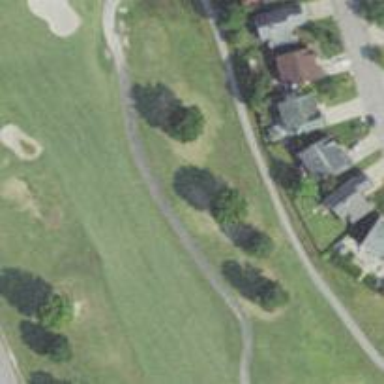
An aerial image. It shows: View of golf hole.